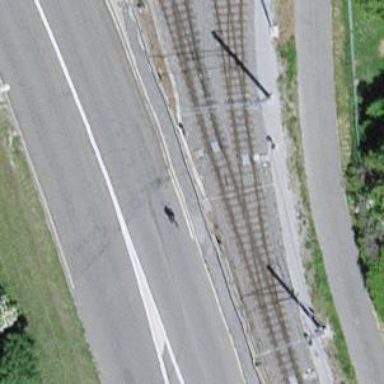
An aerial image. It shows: Railway switch.